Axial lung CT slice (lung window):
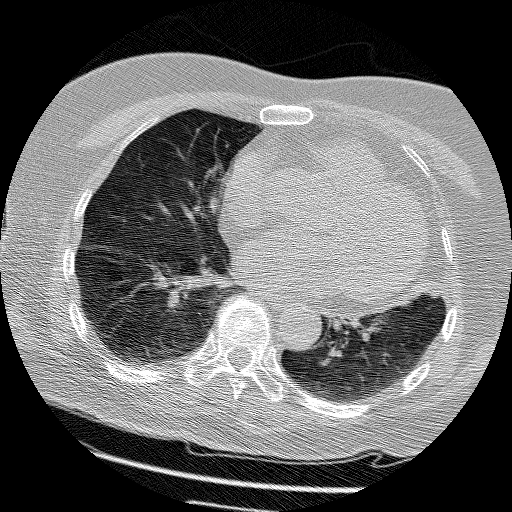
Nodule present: no